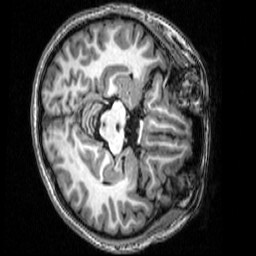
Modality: T1w
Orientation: axial
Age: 20
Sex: female
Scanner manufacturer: siemens
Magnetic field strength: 3 T
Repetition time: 2.53 s
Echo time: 0.00339 s